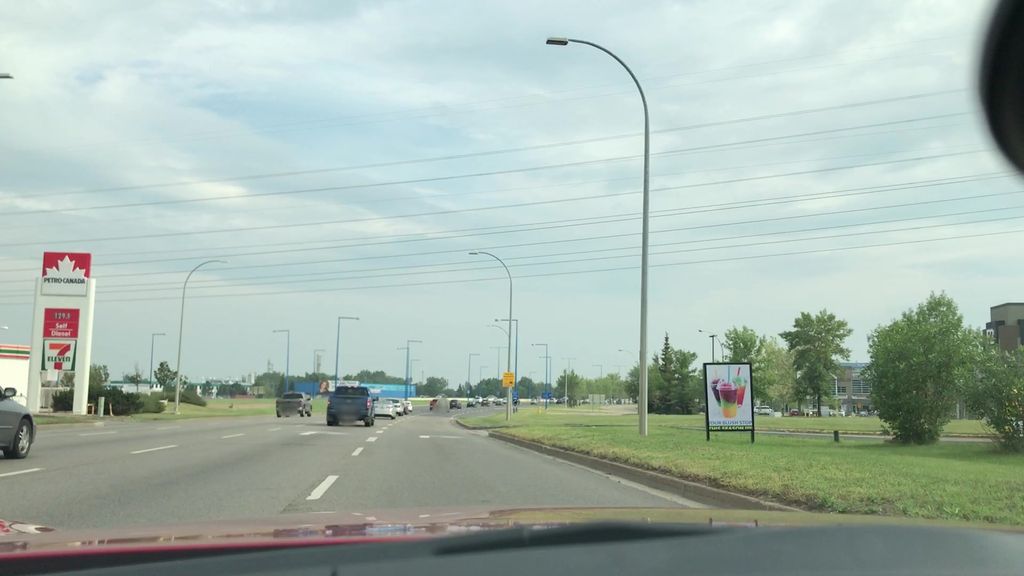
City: edmonton